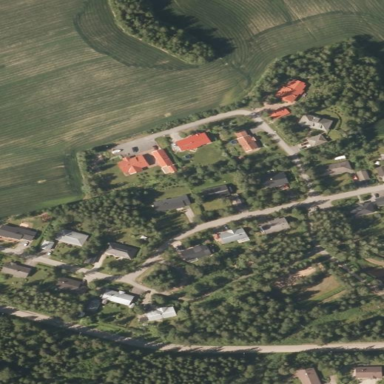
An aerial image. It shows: Residential area.